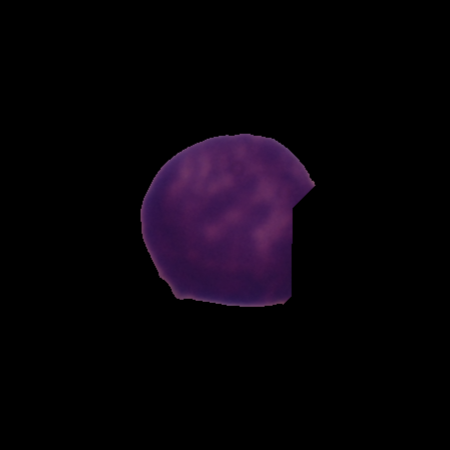
Label: healthy